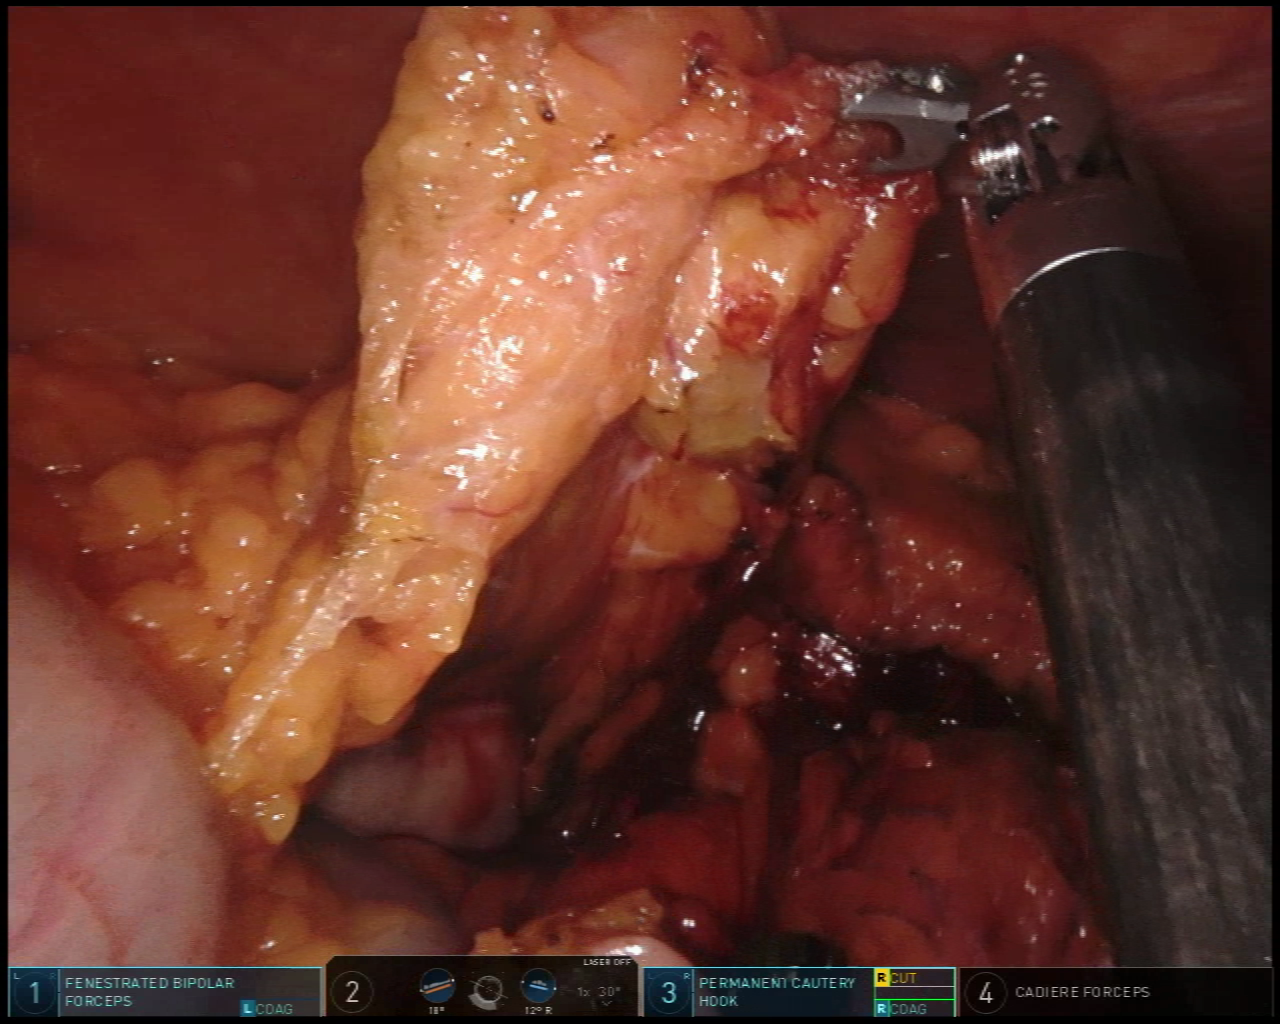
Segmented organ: stomach
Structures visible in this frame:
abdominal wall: yes
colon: yes
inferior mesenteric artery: no
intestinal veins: no
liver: no
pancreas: no
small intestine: no
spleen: no
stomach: yes
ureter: no
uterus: no
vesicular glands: no